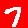
Digit: 7